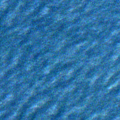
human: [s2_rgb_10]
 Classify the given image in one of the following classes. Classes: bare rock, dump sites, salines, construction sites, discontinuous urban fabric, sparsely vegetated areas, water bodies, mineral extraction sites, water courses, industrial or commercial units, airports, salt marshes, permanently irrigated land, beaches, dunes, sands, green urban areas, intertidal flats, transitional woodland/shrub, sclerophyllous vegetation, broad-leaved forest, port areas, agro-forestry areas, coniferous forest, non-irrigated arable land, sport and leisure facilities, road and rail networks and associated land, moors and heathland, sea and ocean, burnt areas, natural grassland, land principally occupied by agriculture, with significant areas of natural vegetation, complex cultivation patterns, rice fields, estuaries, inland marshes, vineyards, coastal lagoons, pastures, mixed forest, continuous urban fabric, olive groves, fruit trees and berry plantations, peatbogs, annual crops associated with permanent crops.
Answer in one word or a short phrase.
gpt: sea and ocean